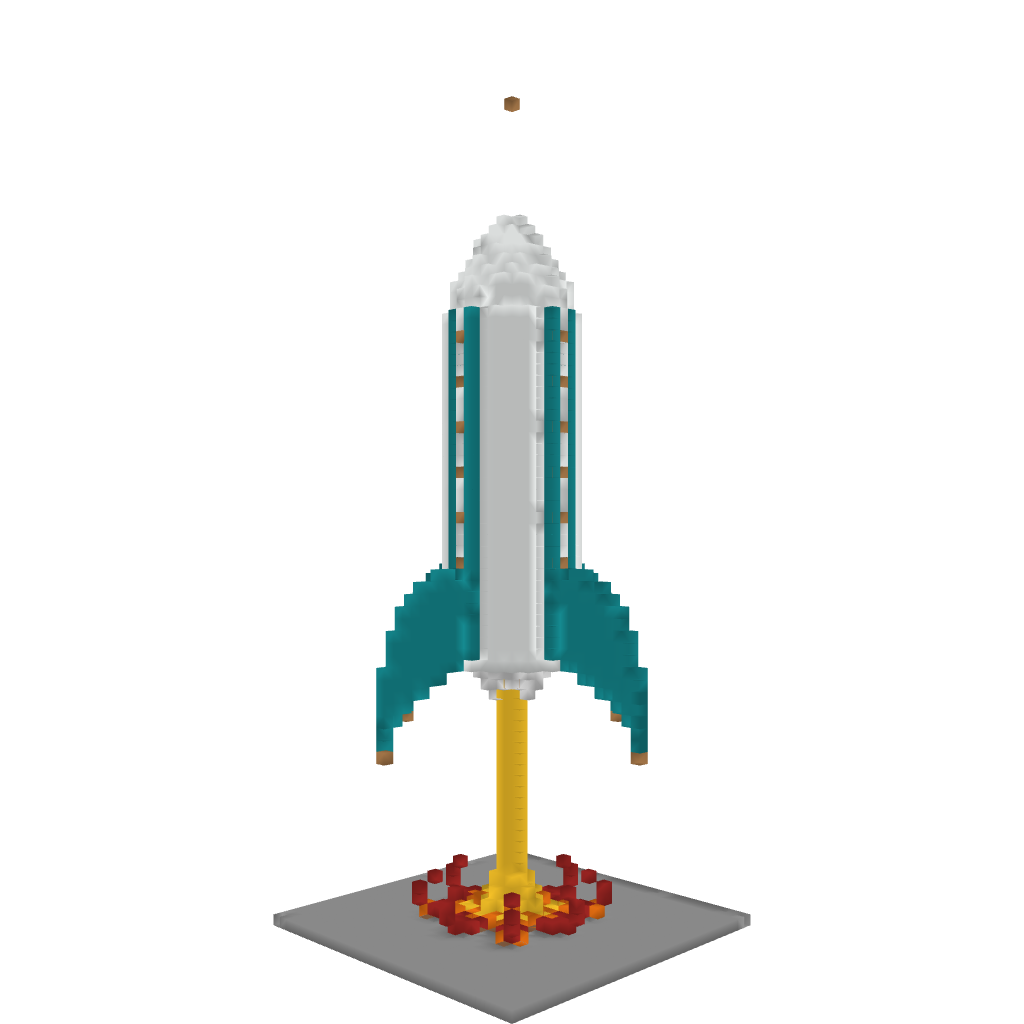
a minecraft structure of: Rocket Blasting Off